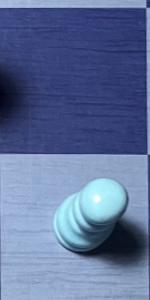
Label: Pawn_White